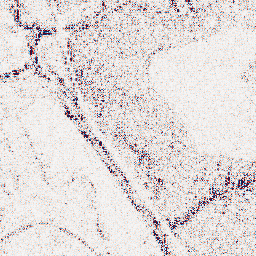
Category: wavelet
Decomposition family: wavelet_dwt
Decomposition parameters: wavelet: coif2
level: 1
Upsampling method: quintic
Upsampling parameters: scale: 2
Upsampling scale: 2